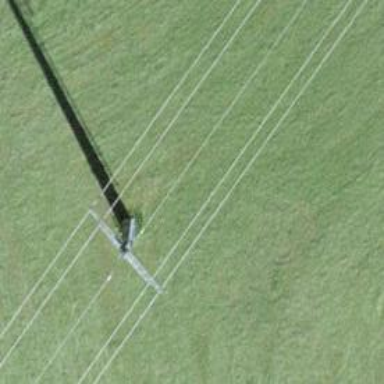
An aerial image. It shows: Power tower.